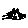
Label: cat